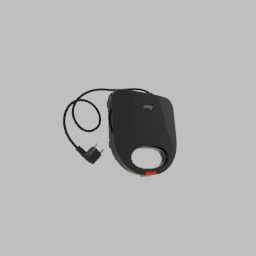
Label: appliances